Question: I have made a pen <URL>
using pseudo elements.
it working well in 'chrome' but in 'Firefox'
at both top and bottom, there is a 'cross' like structure.
I don't know how to remove this.
can any one help me to get rid of this problem.
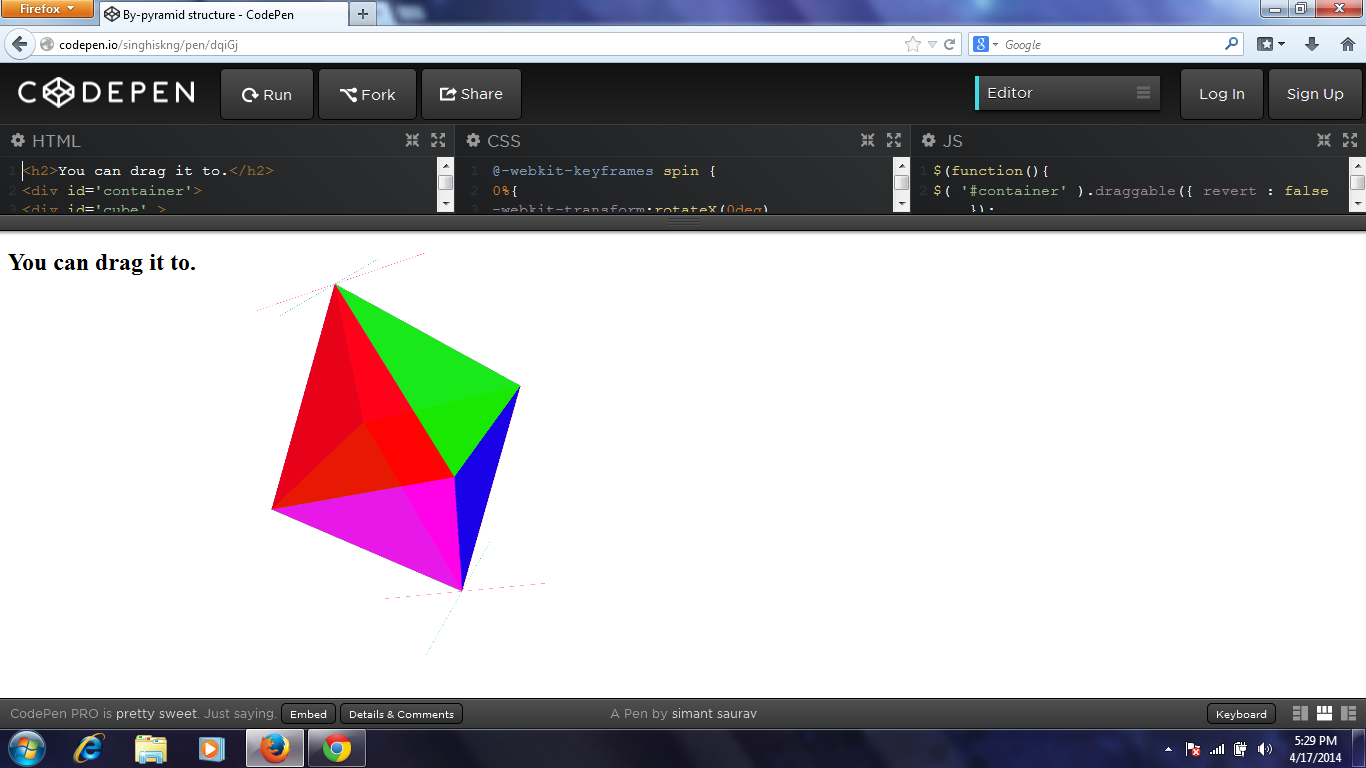
Answer: i think that was a bug in my firefox.